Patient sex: M
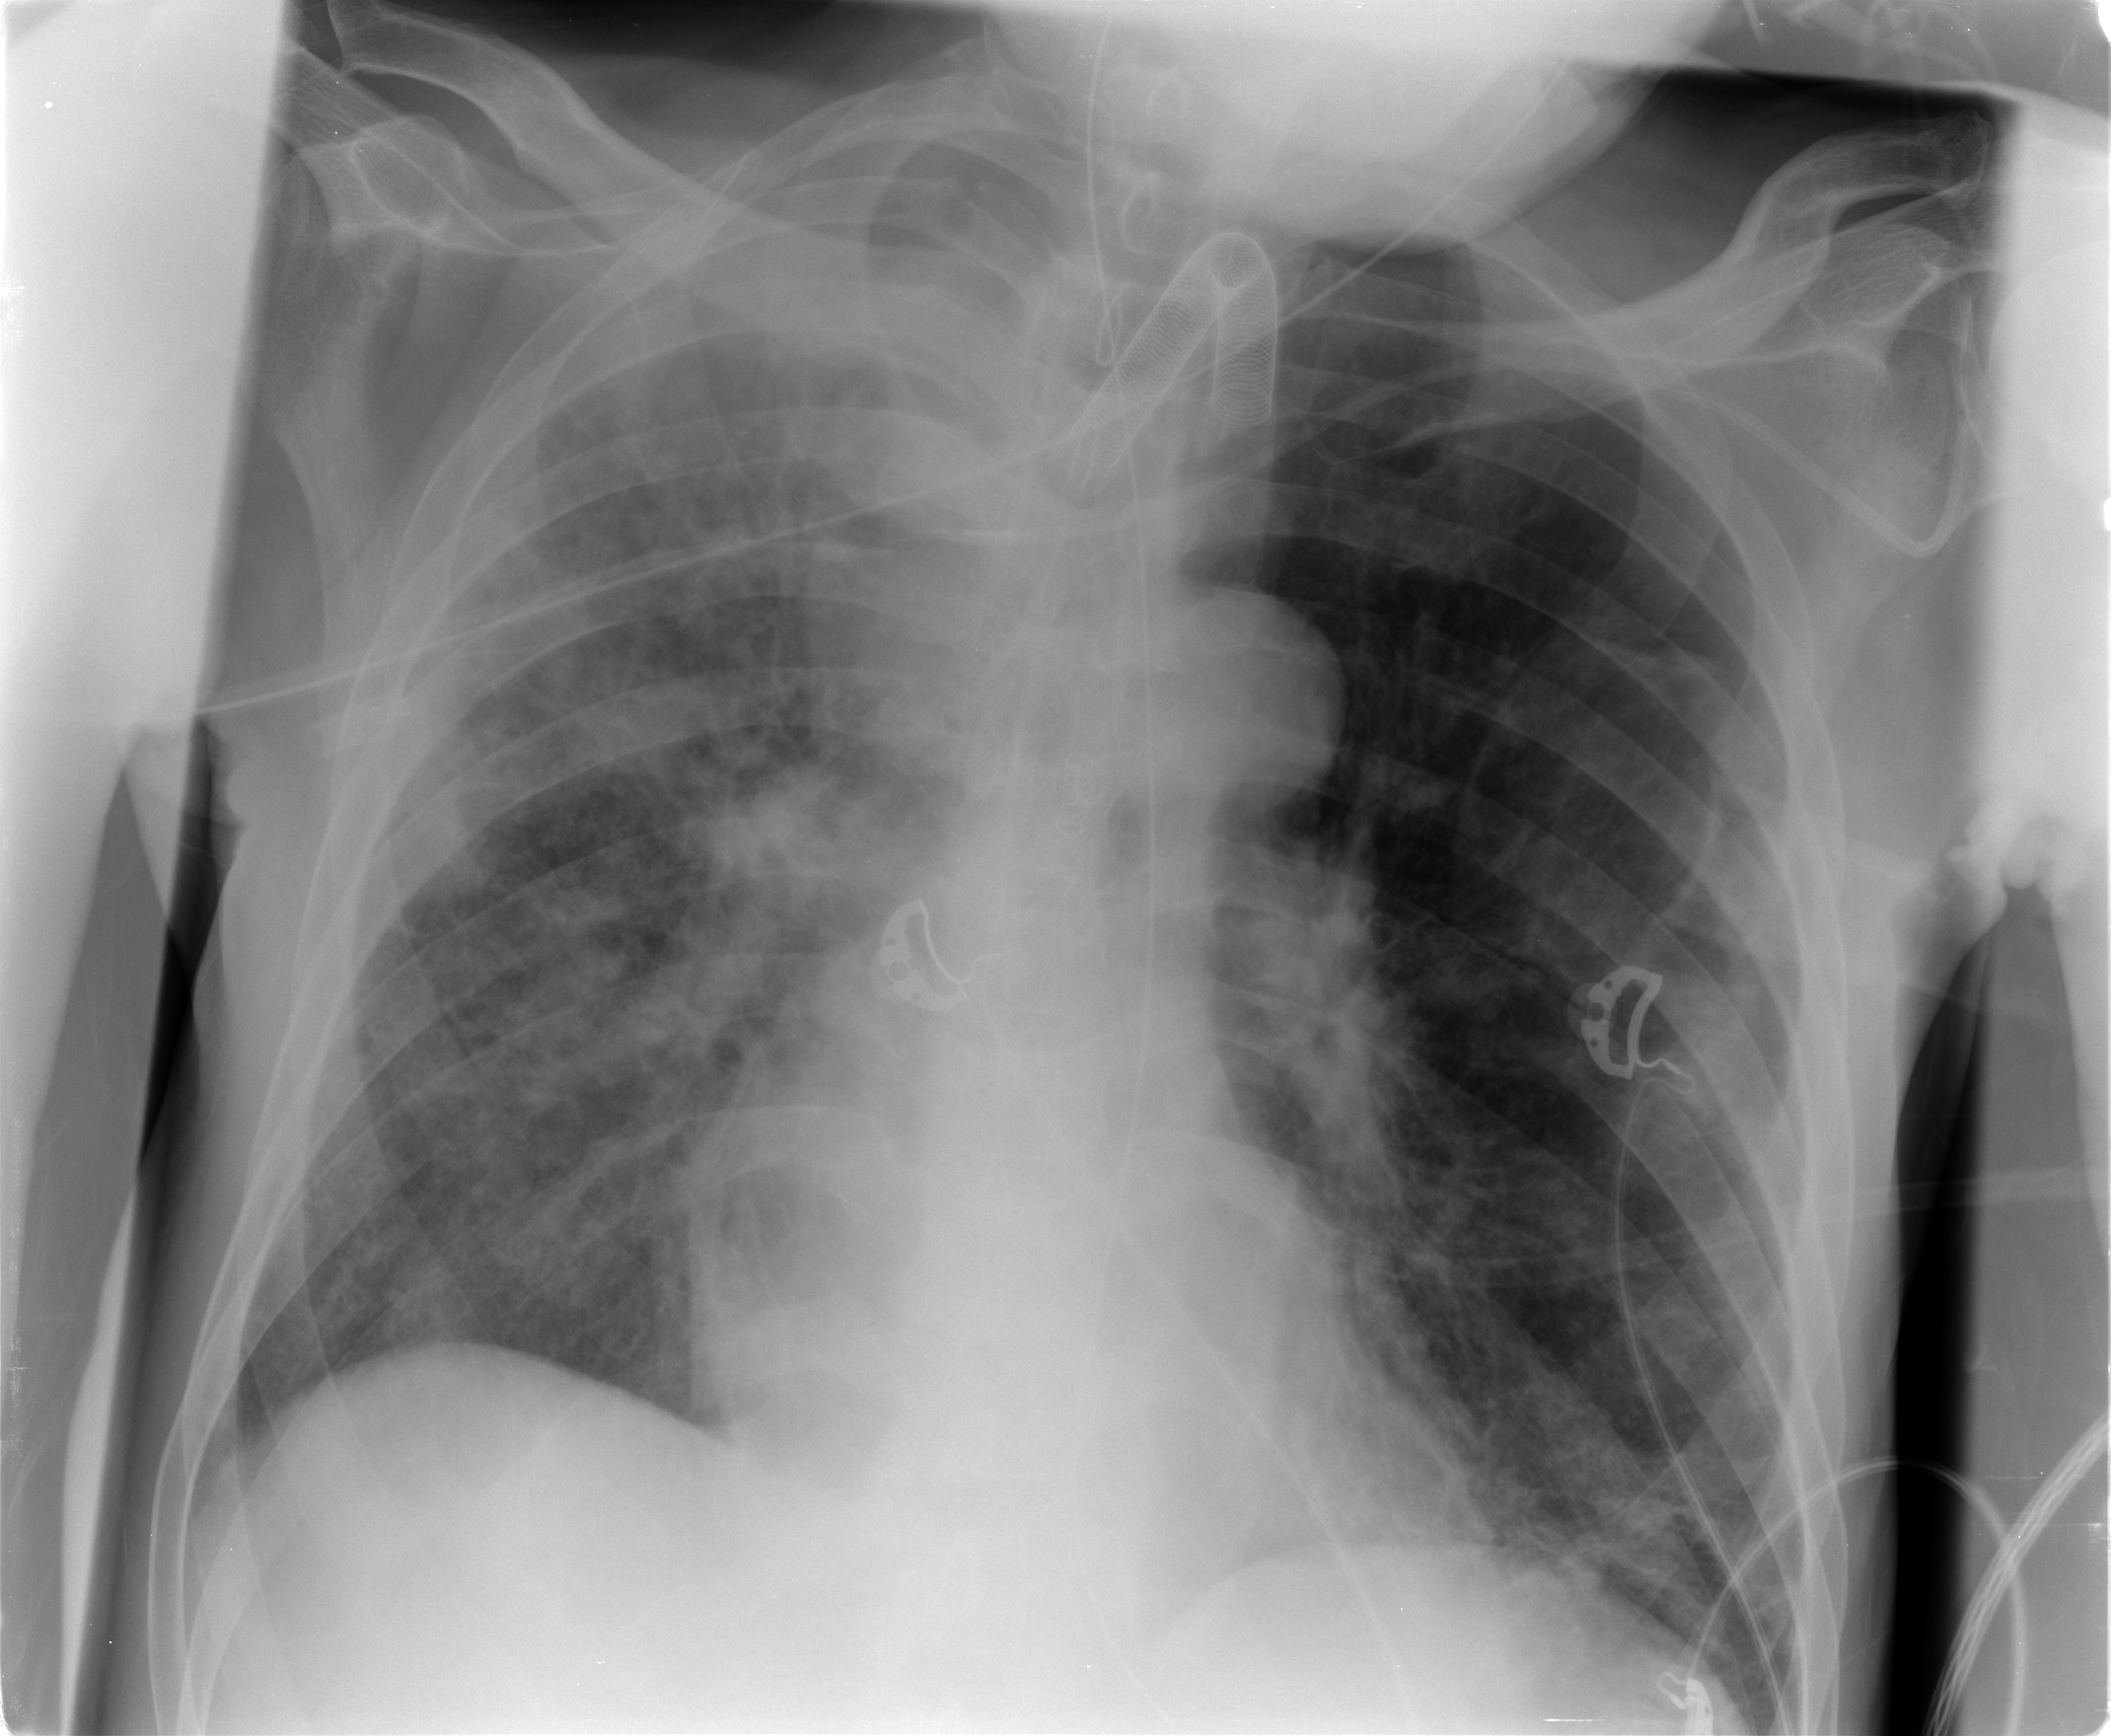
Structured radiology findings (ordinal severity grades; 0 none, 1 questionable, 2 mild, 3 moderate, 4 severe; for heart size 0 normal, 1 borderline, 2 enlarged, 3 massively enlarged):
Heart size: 0
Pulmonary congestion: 1
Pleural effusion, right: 2
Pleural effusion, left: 0
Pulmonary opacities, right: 4
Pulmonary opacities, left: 2
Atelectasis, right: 3
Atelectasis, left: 2